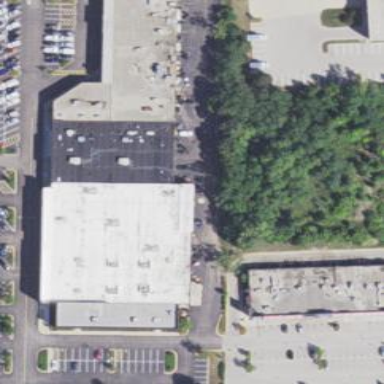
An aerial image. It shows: Retail building.